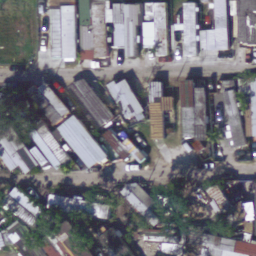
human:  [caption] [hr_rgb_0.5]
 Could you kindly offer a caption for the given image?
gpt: Many mobile homes are arranged haphazardly in the mobile home park with plants flourish .

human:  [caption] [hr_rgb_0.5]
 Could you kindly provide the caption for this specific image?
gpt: Lots of mobile homes with plants beside in the mobile home park .

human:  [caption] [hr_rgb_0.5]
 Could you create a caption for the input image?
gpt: Many mobile homes arranged haphazardly in the mobile home park and some roads go through this area .

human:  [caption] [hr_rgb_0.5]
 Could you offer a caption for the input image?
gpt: Many mobile homes are arranged haphazardly in the mobile home park .

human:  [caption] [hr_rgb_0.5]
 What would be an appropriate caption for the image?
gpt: Lots of mobile homes arranged haphazardly and some roads go through this area .